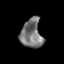
Tissue: prostate
Cell type: T cells
Senescence score: 0.2081
Nuclear area (px): 614
Mean DAPI intensity: 117.782